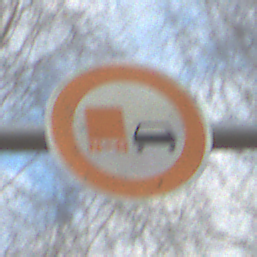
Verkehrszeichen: UeberholverbotKraftfahrzeuge
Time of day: MorningAfternoon
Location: Outdoor (Nature)
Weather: PartlyCloudy
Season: Autumn
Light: Natural